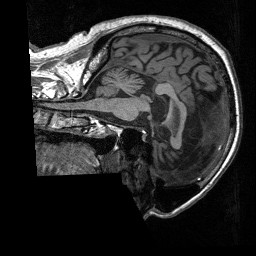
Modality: T1w
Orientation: sagittal
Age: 74
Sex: male
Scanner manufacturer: siemens
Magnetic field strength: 3 T
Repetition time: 2.4 s
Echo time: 0.00226 s